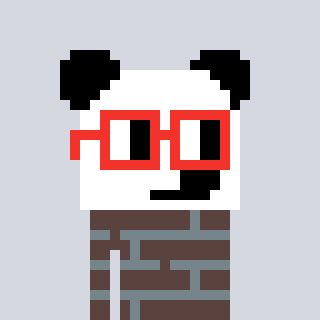
a pixel art character with square red glasses, a panda-shaped head and a darkbrown-colored body on a cool background